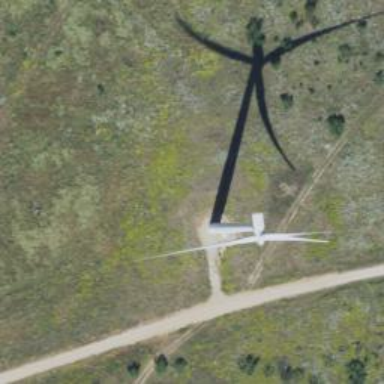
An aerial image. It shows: Wind generator using horizontal axis wind turbines.